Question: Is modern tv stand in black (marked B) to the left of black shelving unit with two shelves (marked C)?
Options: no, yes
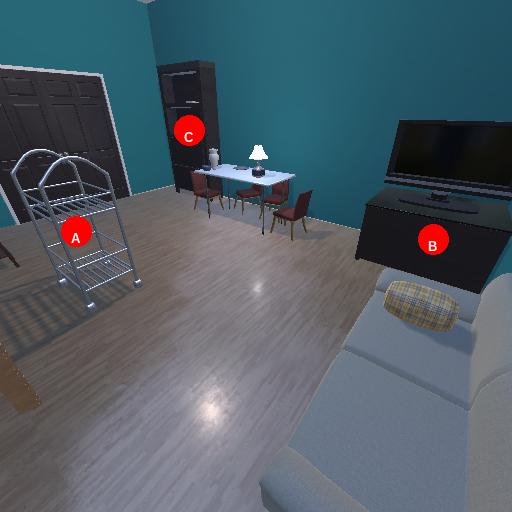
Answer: no